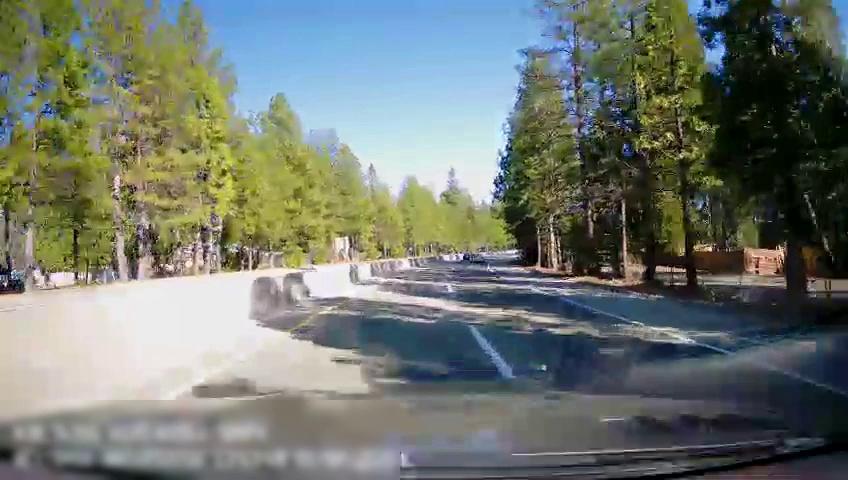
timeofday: Day
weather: Sunny
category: Drivable Space
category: Drivable Space
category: Vehicles | Car
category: Vehicles | Car
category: Lanes | Alternate Lane
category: Lanes | Current Lane
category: Lanes | Alternate Lane
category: Lanes | Opposite Lane